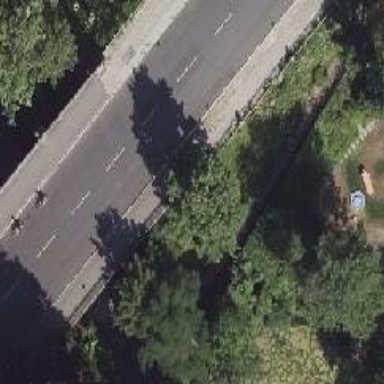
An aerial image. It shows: Footway tunnel.